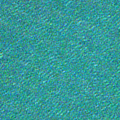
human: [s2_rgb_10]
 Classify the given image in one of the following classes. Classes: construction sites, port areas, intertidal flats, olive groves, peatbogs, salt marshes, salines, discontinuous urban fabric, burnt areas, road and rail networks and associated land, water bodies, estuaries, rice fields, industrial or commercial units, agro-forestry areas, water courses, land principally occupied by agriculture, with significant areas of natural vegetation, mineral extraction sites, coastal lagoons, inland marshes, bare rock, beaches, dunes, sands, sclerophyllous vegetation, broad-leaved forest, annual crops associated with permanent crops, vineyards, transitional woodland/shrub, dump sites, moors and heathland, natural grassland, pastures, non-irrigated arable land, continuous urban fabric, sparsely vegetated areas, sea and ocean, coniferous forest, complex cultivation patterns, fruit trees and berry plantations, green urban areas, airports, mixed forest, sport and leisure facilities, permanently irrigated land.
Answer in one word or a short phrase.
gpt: sea and ocean